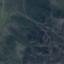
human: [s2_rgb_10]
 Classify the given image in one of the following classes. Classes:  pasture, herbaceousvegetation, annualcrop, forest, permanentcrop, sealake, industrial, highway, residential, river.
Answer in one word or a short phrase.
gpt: HerbaceousVegetation